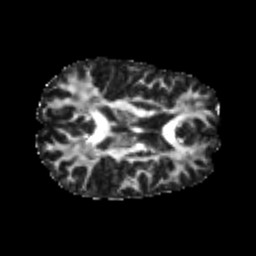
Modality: FA
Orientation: axial
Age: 21
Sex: male
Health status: healthy
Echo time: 0.074 s